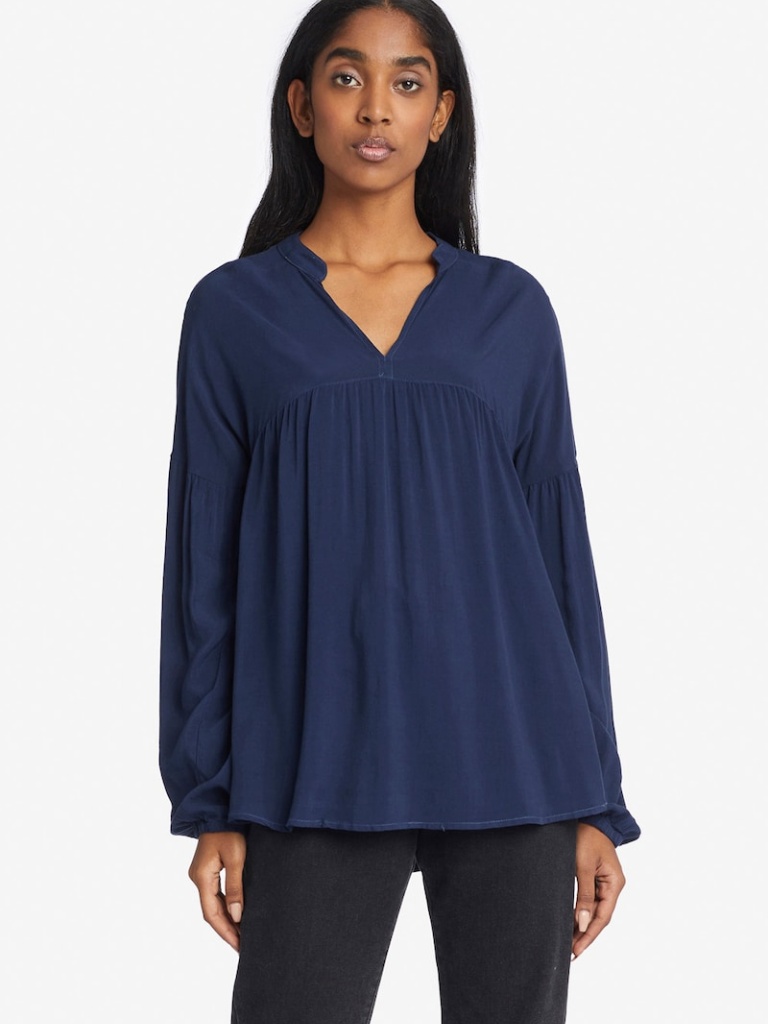
cotton relaxed a long-sleeved with the sleeves down hip length Untucked v-neck blouse